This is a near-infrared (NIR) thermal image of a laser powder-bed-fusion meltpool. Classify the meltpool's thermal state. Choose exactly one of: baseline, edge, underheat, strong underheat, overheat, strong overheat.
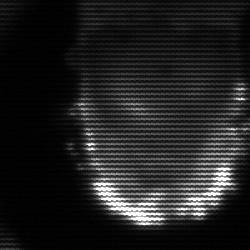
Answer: baseline